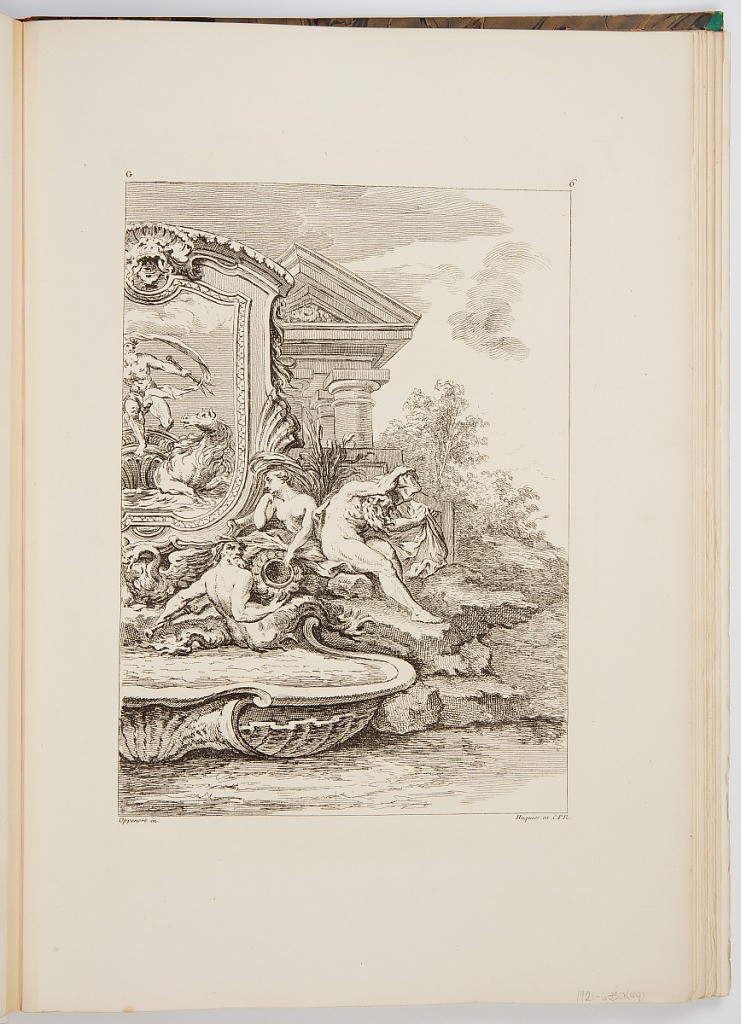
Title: Fountain Design
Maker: Gilles-Marie Oppenord, French, 1672–1742
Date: ca. 1900
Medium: Photomechanical print
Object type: Bound print
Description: Fountain with a low shell basin set in a bed of water with an anguiped, nereid, and river god on rocks above. Above these figures is a cartouche with a scene of Neptune. The plate is signed and numbered.